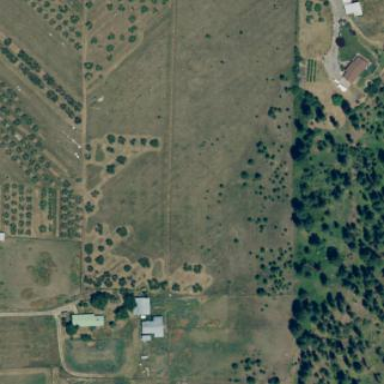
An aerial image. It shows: Orchard.